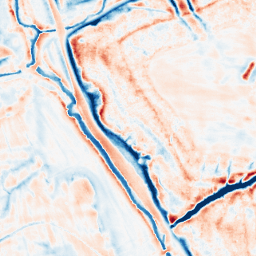
Category: edge_preserving
Decomposition family: bilateral
Decomposition parameters: d: 21
sigma_color: 150
sigma_space: 50
Upsampling method: sinc_blackman
Upsampling parameters: scale: 4
kernel_size: 8
Upsampling scale: 4